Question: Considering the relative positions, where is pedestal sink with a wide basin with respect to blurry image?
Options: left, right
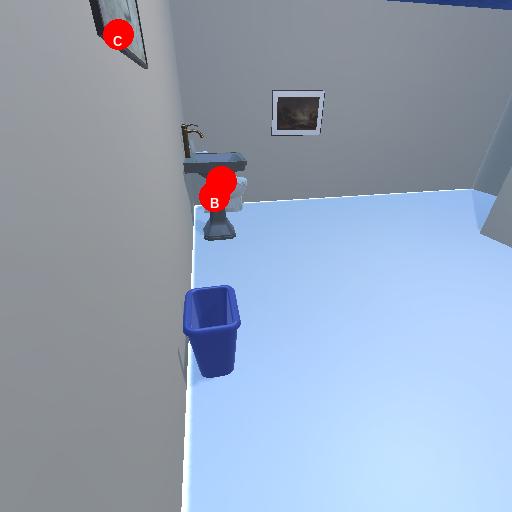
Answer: left